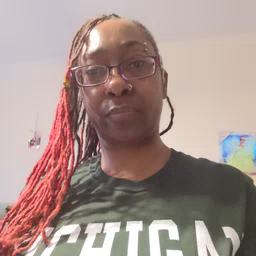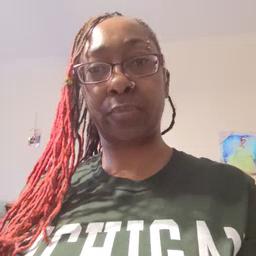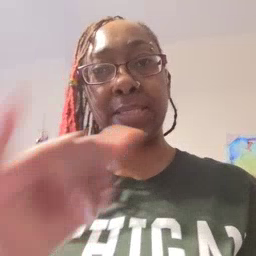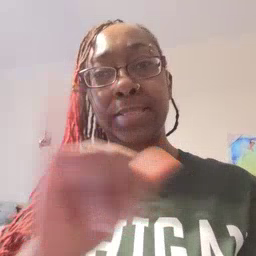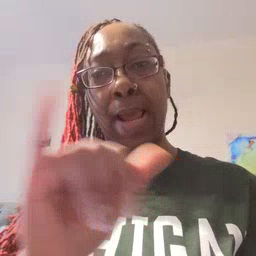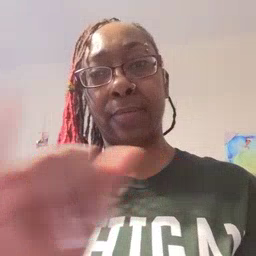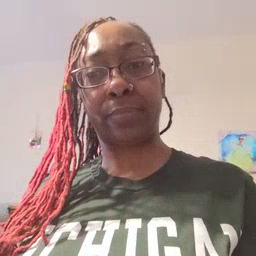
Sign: same